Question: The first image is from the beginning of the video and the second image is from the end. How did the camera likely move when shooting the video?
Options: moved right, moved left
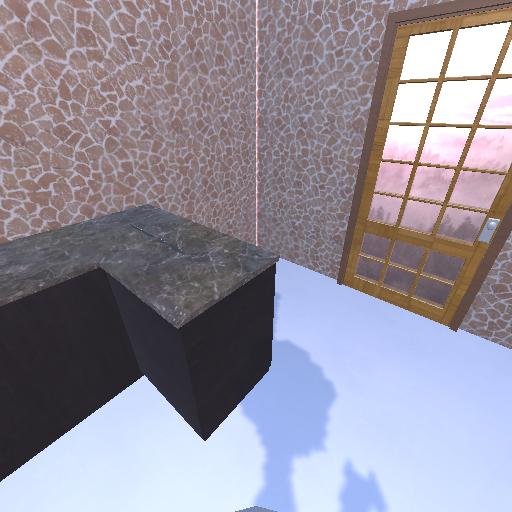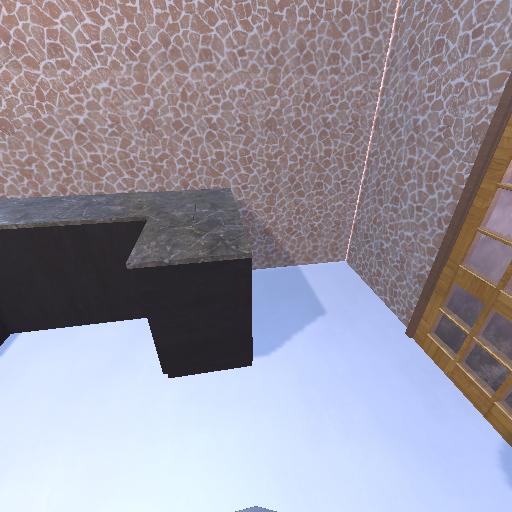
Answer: moved right